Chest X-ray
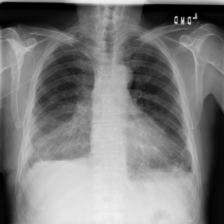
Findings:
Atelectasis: positive
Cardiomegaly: negative
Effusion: positive
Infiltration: negative
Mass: negative
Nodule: negative
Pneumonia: negative
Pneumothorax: negative
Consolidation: negative
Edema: negative
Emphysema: negative
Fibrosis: negative
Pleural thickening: negative
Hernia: negative